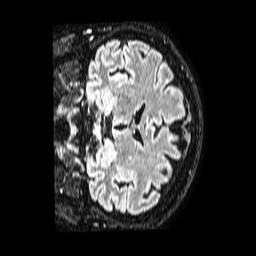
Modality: FLAIR
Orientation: coronal
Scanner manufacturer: philips
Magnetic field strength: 1.5 T
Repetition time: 4.8 s
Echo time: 0.3 s